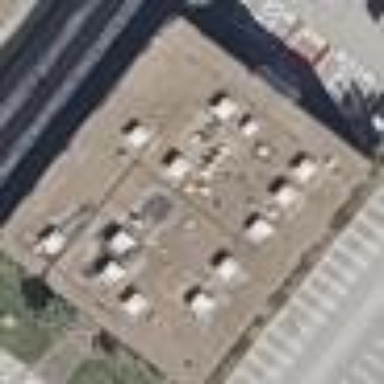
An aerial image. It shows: Office building.